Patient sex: M
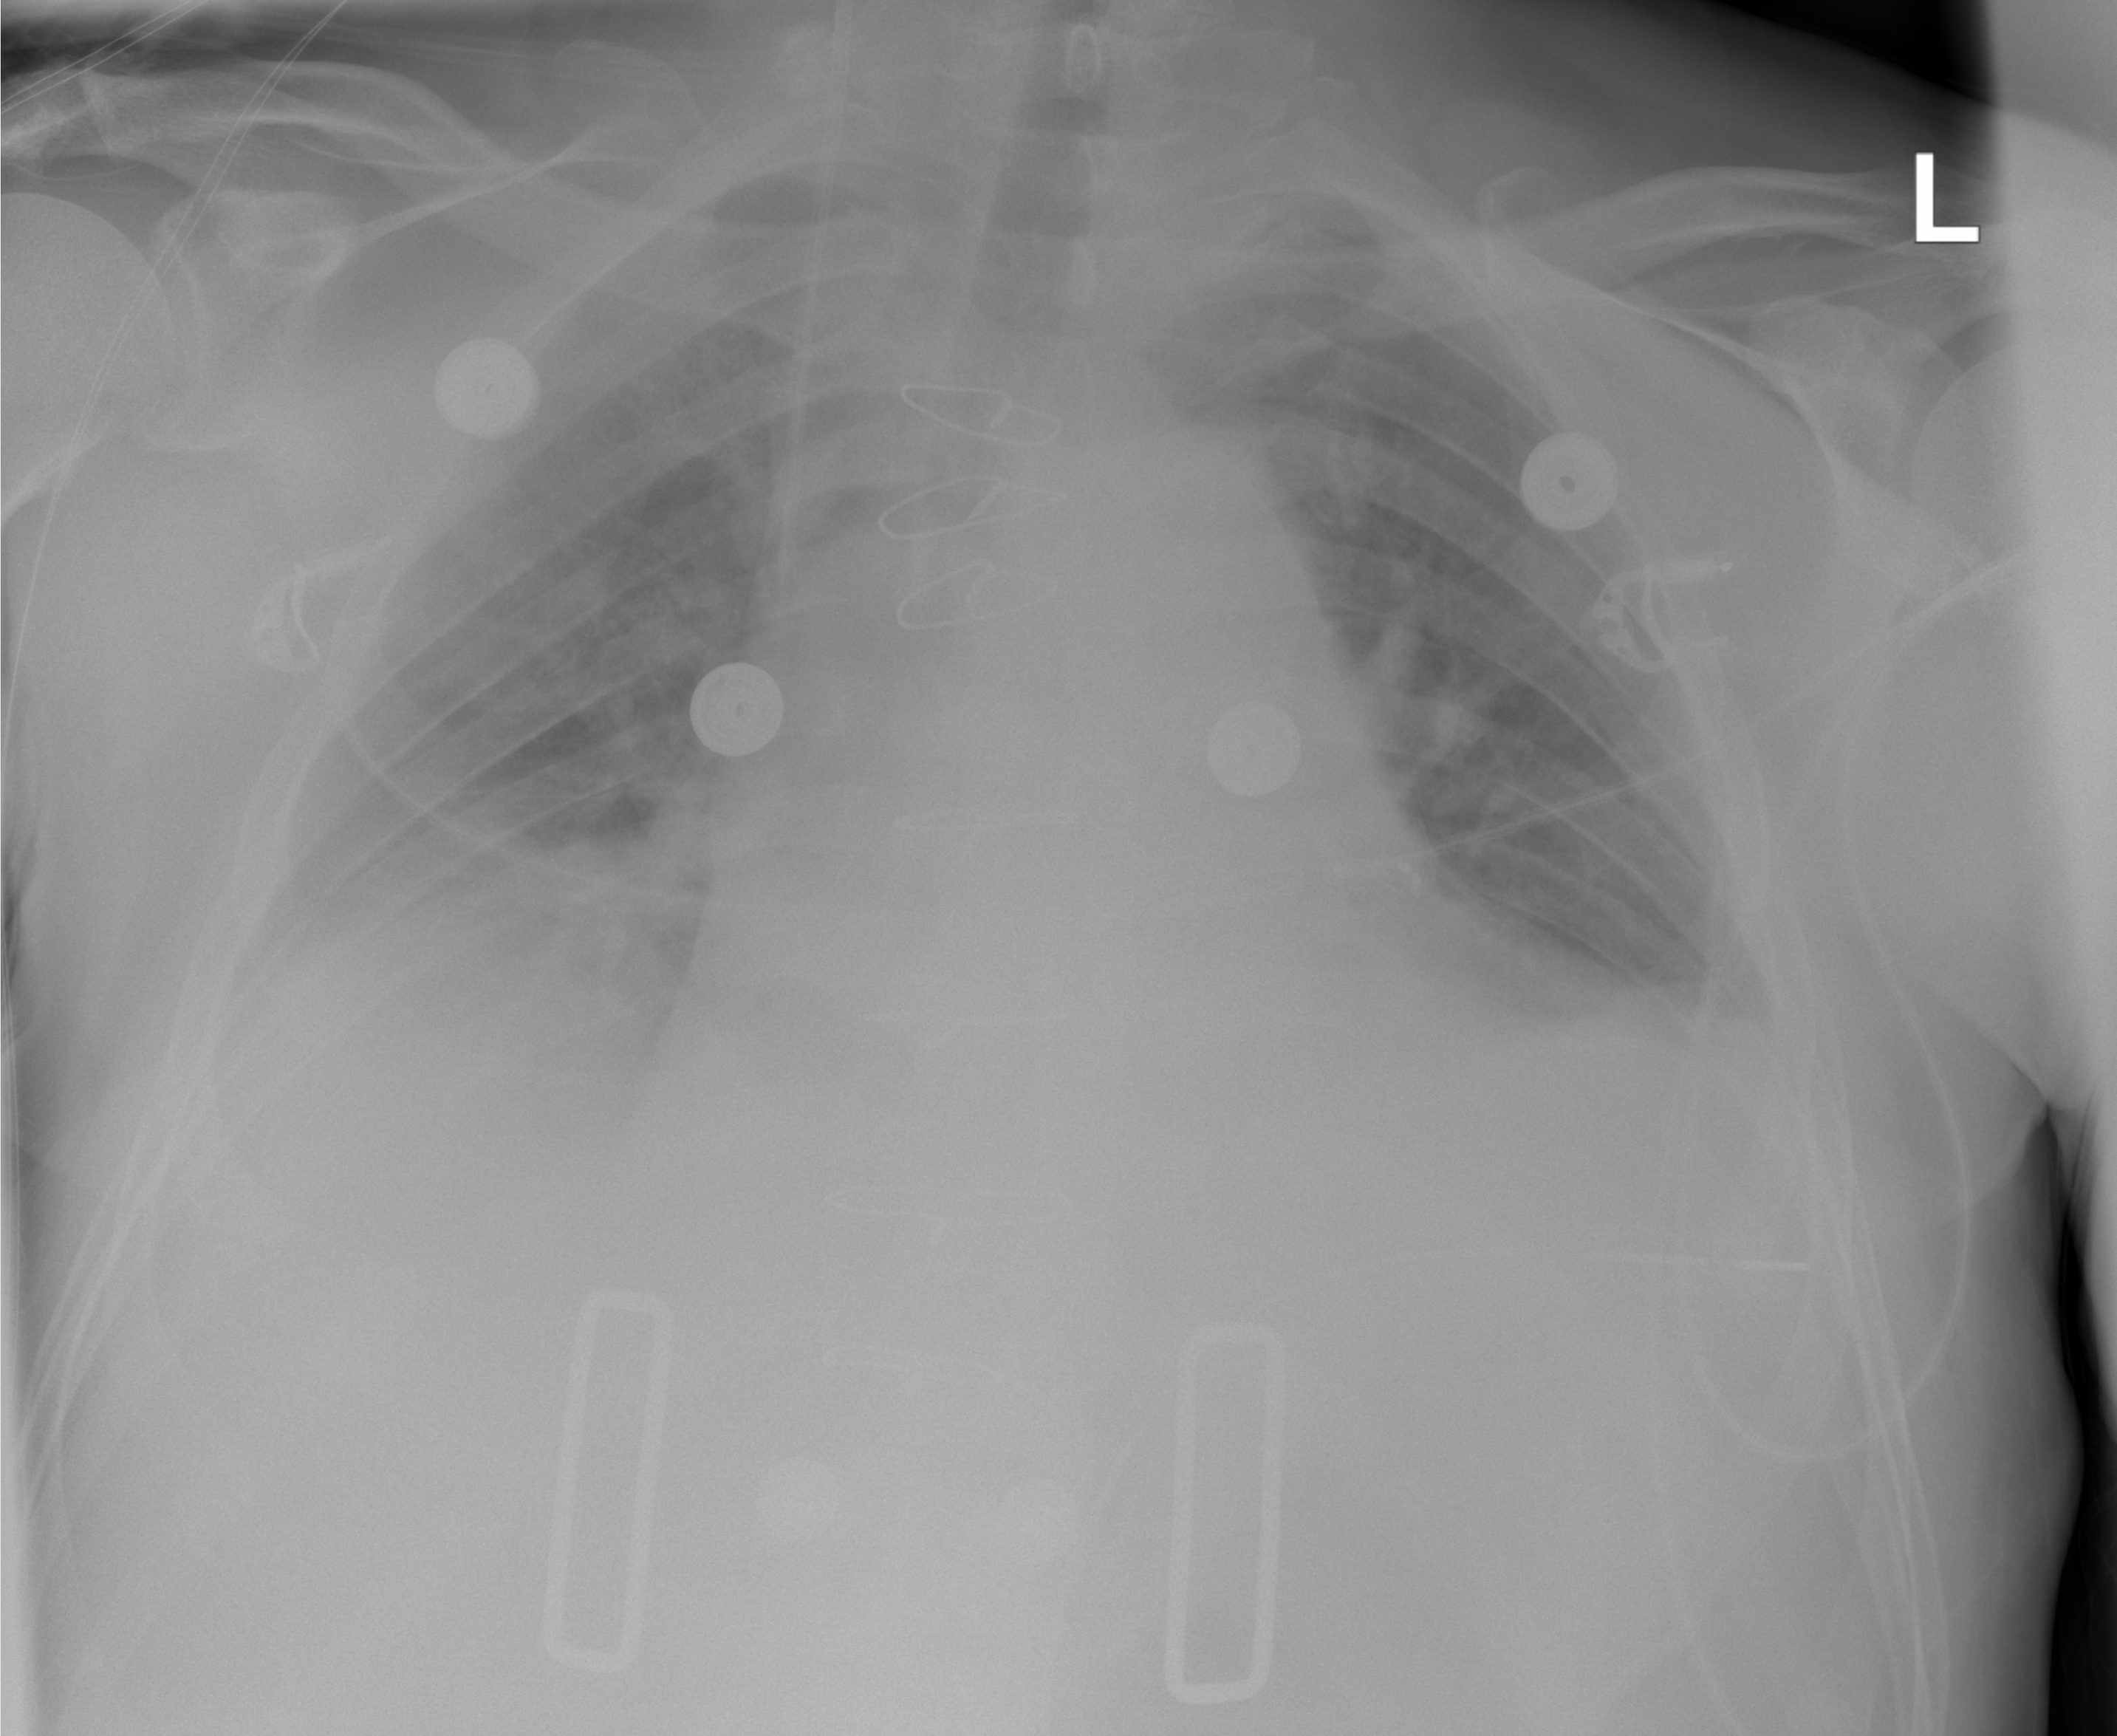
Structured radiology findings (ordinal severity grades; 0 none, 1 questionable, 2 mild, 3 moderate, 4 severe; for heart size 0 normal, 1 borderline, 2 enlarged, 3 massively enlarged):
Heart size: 2
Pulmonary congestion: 3
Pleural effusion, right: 3
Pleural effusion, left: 2
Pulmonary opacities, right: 0
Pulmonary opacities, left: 0
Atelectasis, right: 2
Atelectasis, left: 2